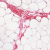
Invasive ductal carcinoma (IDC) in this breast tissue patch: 0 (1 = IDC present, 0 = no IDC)